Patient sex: F
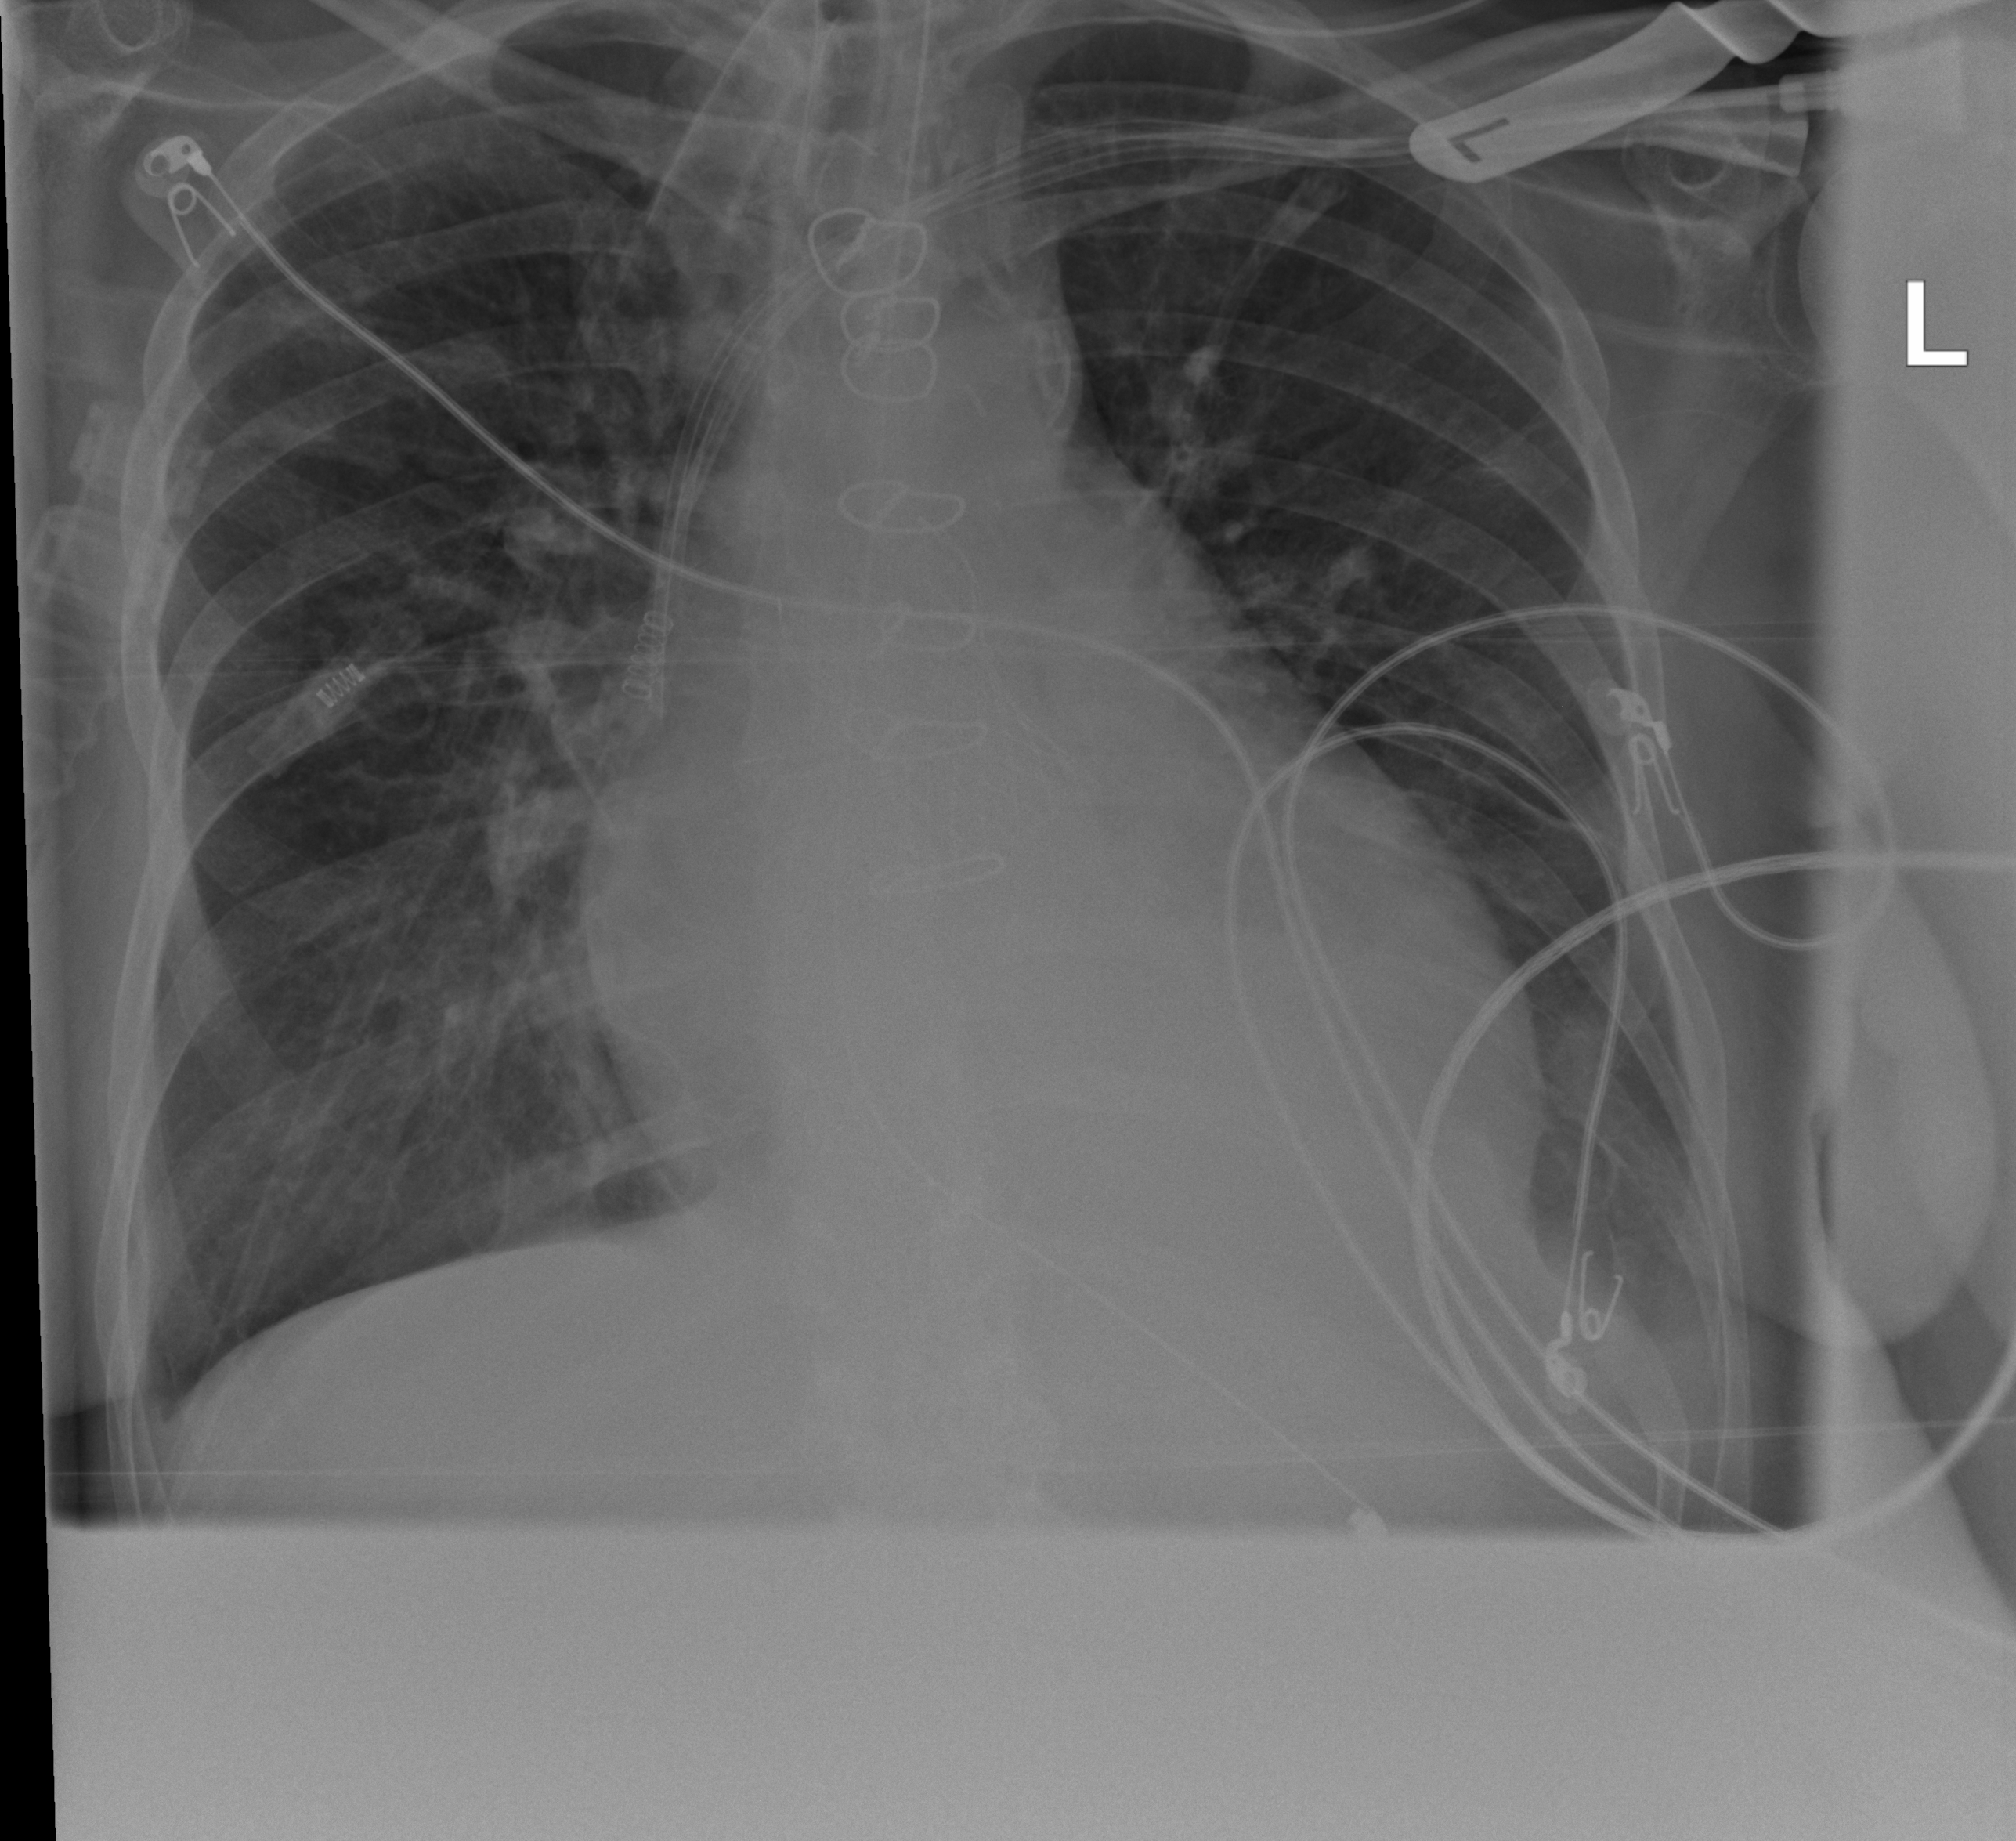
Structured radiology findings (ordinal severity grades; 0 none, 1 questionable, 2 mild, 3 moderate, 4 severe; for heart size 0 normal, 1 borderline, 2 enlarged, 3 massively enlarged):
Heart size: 2
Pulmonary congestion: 1
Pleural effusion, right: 1
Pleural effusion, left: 2
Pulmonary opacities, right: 0
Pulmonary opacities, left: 0
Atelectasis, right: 2
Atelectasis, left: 2